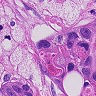
Metastatic tissue present: yes